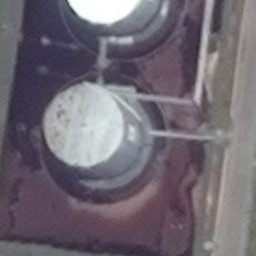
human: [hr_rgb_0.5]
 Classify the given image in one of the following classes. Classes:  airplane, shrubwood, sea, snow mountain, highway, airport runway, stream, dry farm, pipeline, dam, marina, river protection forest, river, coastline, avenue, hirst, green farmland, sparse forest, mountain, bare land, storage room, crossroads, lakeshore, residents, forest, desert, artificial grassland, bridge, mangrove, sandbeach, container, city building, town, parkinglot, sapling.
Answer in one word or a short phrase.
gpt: storage room